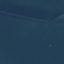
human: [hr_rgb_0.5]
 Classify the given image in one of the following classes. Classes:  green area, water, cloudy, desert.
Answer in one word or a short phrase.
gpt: water